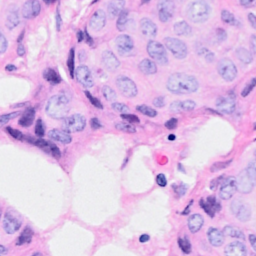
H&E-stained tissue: Breast